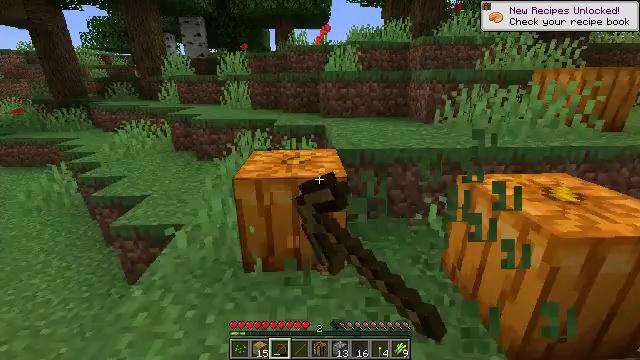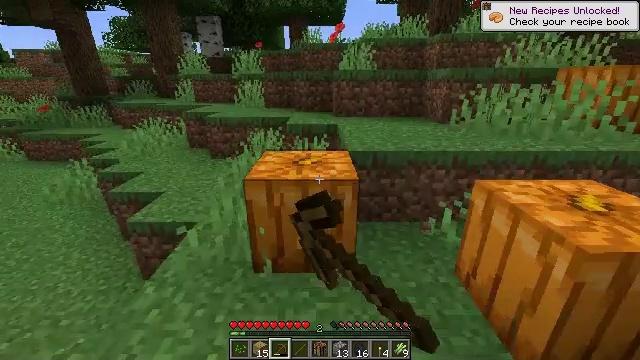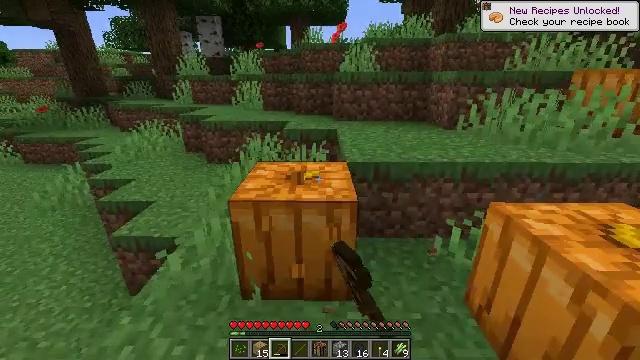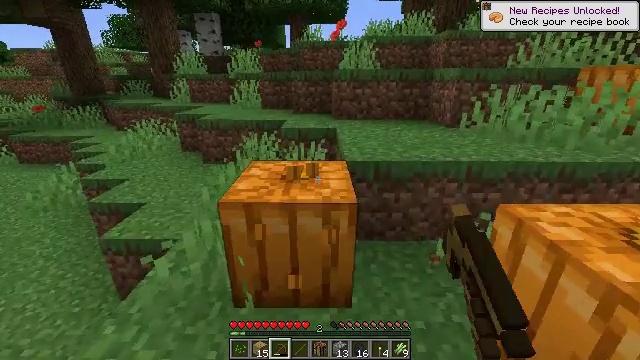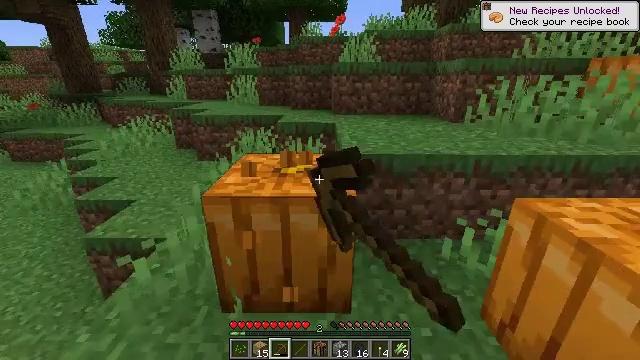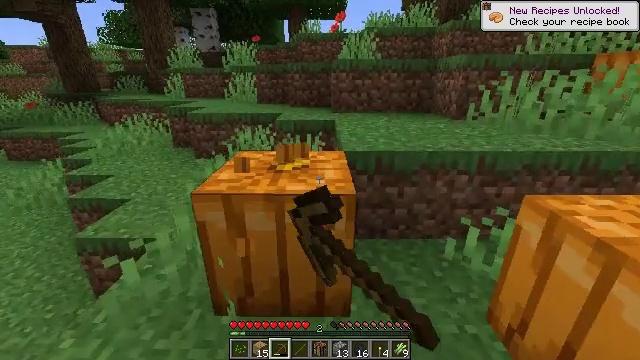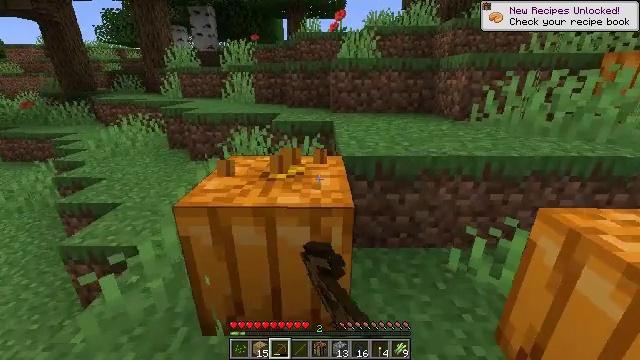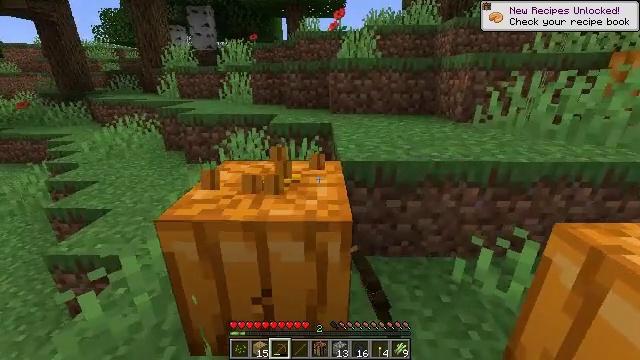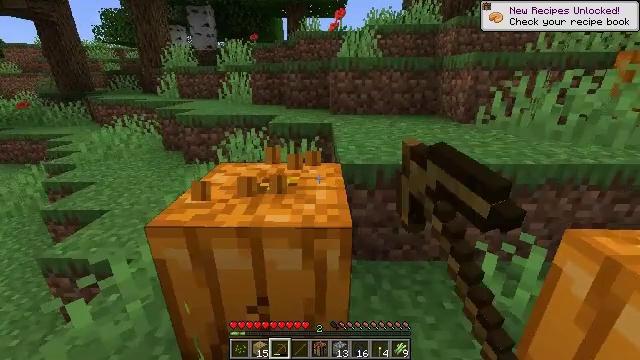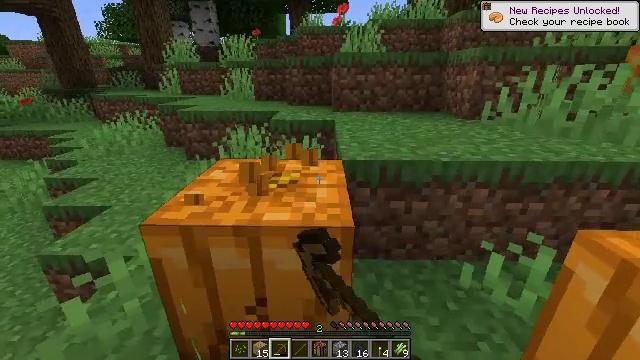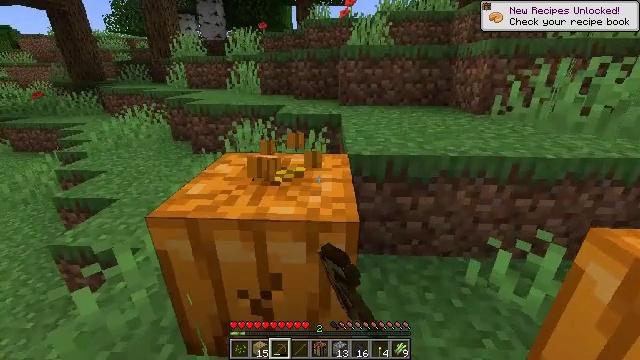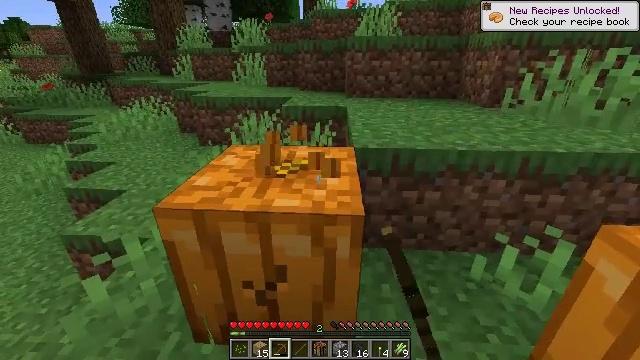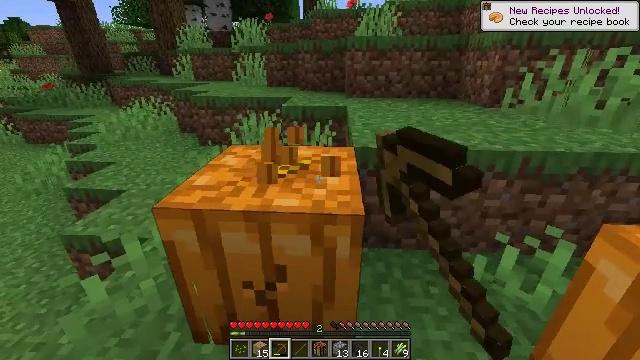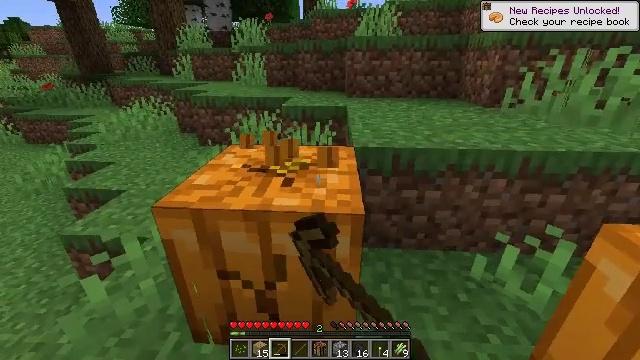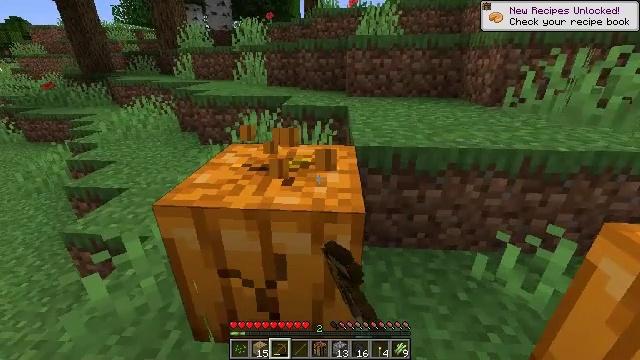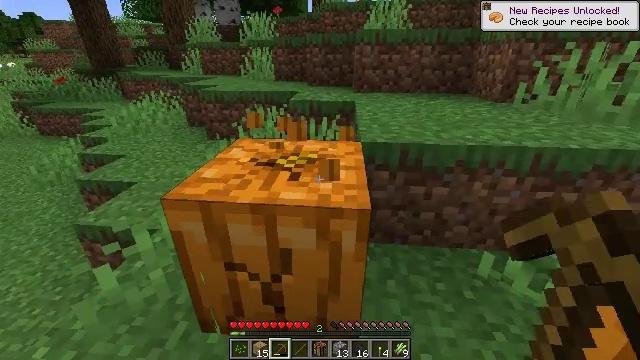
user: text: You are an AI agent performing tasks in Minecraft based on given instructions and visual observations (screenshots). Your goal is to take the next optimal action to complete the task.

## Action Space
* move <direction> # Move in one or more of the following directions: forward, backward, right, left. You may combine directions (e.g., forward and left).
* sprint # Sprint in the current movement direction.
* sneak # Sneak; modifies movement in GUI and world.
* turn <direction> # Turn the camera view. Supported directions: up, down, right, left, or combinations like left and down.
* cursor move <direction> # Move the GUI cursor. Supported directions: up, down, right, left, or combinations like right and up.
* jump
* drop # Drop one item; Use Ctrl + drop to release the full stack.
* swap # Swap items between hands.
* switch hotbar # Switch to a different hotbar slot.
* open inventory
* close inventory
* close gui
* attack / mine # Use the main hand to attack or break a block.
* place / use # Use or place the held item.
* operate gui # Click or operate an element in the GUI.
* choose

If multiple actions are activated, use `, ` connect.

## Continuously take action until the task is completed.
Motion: motion action
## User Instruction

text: Break the pumpkin to collect it.
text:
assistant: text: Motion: move forward, turn left, attack / mine, jump
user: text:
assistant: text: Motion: move forward, attack / mine, jump
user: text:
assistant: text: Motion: move forward, attack / mine, jump
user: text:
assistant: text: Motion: attack / mine, jump
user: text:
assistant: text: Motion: attack / mine
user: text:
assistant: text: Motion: attack / mine
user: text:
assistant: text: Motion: attack / mine
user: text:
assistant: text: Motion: attack / mine
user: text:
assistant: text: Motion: attack / mine
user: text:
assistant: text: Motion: turn left and down, attack / mine
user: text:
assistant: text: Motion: turn left and down, attack / mine
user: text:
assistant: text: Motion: attack / mine
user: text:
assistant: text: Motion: attack / mine
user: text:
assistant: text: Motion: attack / mine
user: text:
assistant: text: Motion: turn left, attack / mine
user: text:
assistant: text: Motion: turn left and down, attack / mine
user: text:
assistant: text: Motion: attack / mine
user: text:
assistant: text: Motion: attack / mine
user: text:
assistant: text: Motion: attack / mine
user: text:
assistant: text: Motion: attack / mine
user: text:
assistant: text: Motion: attack / mine
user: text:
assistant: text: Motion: attack / mine
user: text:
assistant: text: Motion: attack / mine
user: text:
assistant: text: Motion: attack / mine
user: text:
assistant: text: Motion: attack / mine
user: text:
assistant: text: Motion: attack / mine
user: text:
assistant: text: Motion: turn down, attack / mine
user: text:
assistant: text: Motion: turn left and down, attack / mine
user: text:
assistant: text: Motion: turn down, attack / mine
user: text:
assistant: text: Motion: attack / mine